Interaction volume radius: 5 \u00c5
Interaction volume height: 15 \u00c5
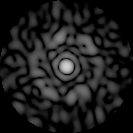
Disorder parameter: 0.8122